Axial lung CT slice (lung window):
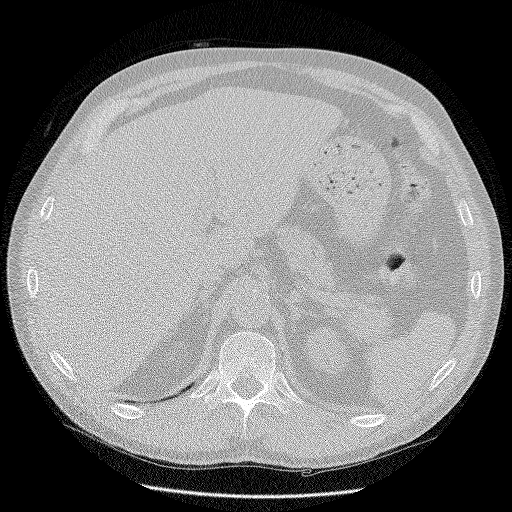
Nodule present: no